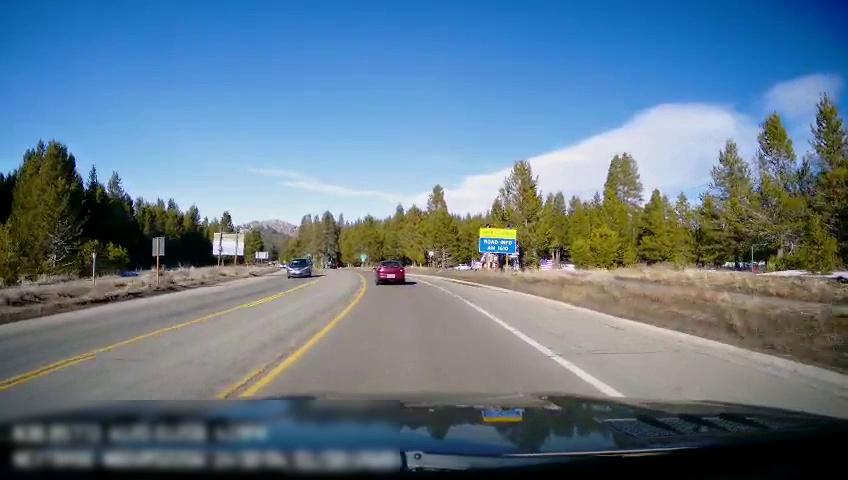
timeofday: Day
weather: Sunny
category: Drivable Space
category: Vehicles | Car
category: Vehicles | SUV
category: Lanes | Alternate Lane
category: Lanes | Current Lane
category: Lanes | Opposite Lane
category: Traffic | Signs
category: Traffic | Signs
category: Traffic | Signs